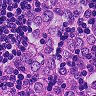
Metastatic tissue present: yes